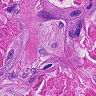
Metastatic tissue present: yes